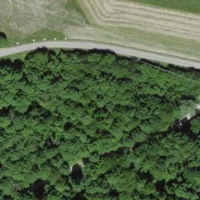
EUNIS habitat code: 52
Species observed at this site:
Maniola jurtina
Gryllus campestris
Polyommatus icarus
Roeseliana roeselii